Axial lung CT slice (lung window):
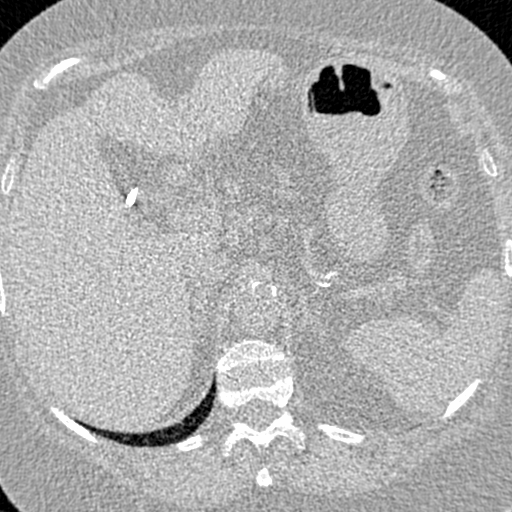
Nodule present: no